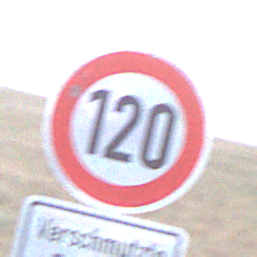
Verkehrszeichen: Geschwindigkeit120
Zusatzzeichen unten: HinweiseAufGefahrenDurchVerbaleAngabe4
Umgebung: Outdoor, Nature
Tageszeit: SunriseSunset
Wetter: Overcast
Licht: Natural
Jahreszeit: NotSpecified
Kontrast: LowContrast